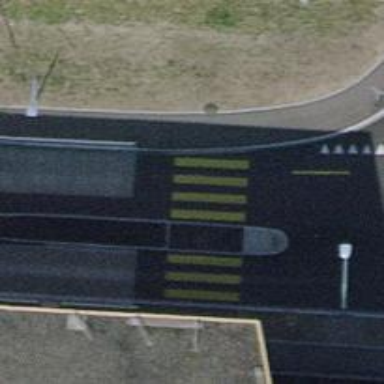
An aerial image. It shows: Uncontrolled zebra crossing with central island.